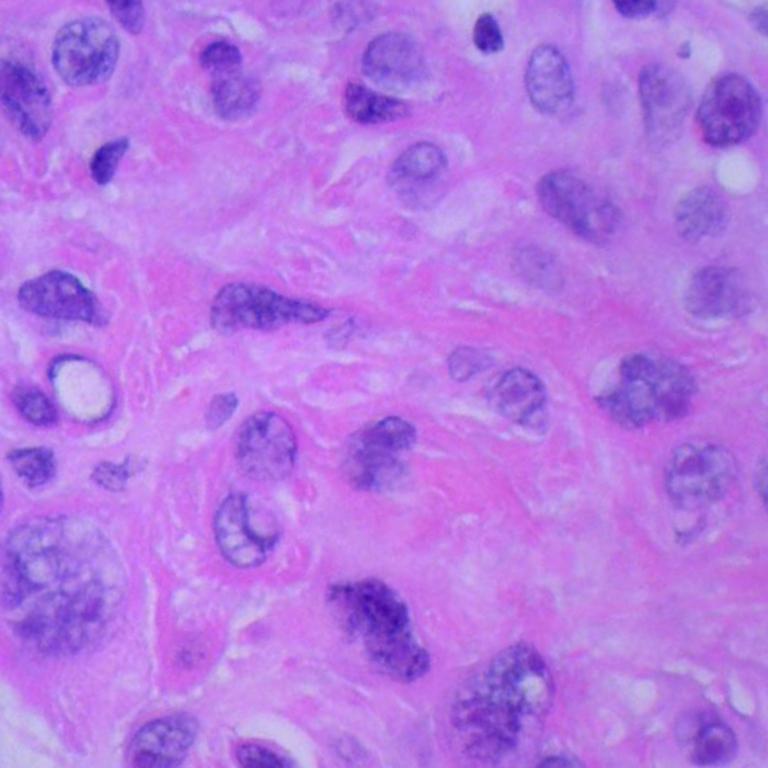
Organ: lung
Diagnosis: squamous carcinomas